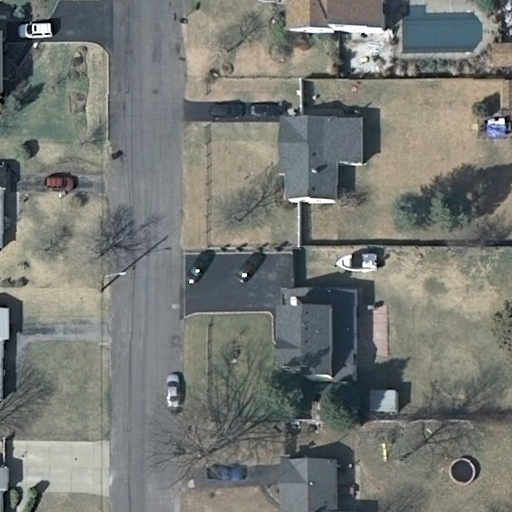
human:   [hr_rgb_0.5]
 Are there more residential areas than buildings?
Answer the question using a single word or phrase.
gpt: no

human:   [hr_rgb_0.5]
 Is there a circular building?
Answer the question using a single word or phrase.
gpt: no

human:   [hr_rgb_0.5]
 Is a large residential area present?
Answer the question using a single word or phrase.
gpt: yes

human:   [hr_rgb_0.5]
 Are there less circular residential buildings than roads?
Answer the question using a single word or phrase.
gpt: yes

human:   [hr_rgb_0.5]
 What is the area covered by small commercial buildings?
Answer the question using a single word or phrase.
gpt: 0m2

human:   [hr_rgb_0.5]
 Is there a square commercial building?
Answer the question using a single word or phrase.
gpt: no

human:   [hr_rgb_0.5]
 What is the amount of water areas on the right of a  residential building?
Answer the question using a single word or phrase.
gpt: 0

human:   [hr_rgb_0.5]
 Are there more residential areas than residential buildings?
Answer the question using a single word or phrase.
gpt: no

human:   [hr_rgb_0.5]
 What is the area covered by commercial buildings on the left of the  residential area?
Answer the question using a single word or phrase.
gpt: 0m2

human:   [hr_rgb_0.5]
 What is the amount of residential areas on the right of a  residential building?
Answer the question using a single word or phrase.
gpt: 0

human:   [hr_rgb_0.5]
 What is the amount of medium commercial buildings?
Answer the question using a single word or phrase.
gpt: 0

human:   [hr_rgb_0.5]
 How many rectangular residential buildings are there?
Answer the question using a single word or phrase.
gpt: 3

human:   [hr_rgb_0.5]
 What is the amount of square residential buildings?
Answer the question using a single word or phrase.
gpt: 0

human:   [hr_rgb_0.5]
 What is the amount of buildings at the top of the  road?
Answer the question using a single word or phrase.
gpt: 5

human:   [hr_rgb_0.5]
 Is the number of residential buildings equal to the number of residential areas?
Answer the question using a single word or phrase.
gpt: no

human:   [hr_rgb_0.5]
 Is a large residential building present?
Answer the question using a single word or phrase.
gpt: no

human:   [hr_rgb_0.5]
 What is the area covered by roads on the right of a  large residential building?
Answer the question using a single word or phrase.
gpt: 0m2

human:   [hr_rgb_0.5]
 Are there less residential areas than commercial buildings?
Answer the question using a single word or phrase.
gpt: no

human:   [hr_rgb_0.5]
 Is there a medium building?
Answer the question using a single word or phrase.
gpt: yes

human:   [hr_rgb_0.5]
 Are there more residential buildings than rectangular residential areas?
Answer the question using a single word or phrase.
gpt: yes

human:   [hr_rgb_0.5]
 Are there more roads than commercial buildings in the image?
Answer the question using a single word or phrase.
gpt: yes

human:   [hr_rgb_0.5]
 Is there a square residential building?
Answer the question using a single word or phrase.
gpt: no

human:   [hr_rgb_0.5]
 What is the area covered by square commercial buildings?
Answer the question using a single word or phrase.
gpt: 0m2

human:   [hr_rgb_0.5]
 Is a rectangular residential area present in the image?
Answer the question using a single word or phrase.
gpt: yes

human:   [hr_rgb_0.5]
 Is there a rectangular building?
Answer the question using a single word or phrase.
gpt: yes

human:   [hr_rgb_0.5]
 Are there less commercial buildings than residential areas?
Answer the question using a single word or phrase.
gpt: yes

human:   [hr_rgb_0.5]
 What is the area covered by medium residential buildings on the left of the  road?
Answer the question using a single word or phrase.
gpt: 0m2

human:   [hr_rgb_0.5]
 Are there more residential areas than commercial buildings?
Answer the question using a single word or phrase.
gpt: yes

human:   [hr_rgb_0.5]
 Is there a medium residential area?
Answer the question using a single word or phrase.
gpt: no

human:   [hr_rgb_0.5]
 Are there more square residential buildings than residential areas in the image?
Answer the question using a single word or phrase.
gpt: no

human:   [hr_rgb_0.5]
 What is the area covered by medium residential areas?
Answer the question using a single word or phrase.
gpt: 0m2

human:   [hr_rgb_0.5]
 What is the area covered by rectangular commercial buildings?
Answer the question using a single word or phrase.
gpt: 0m2

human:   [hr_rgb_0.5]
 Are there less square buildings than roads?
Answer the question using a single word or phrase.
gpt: yes

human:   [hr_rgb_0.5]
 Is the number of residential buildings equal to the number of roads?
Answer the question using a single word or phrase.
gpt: no

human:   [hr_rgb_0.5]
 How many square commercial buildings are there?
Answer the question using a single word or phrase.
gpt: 0

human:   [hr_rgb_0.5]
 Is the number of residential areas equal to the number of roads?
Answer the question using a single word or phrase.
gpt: yes